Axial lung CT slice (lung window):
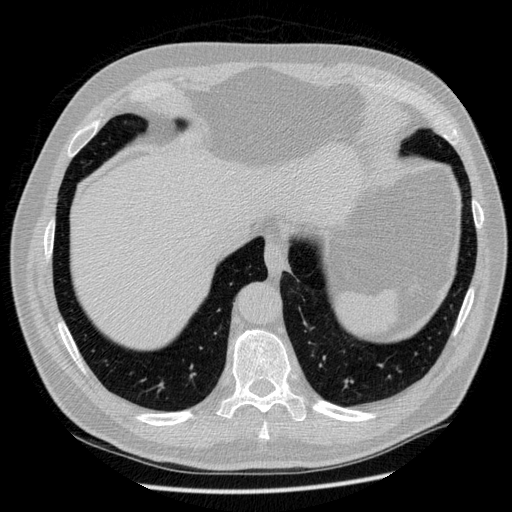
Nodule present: no